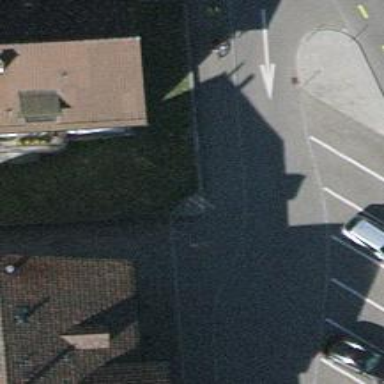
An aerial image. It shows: Bollard.